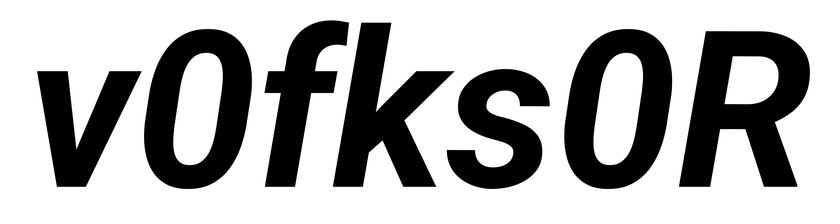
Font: Roboto-Italic_Bold_Italic